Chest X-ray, PA view. Patient: 56 years old, sex F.
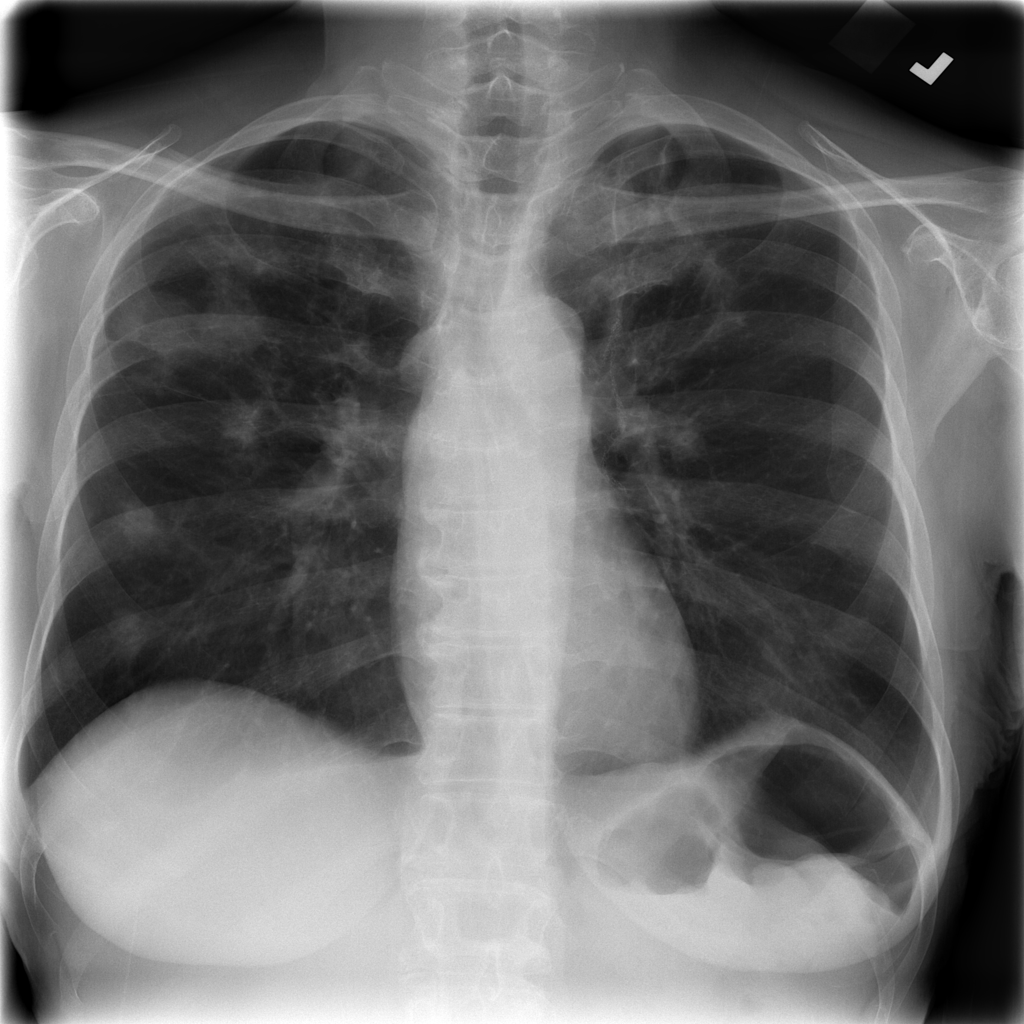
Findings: No Finding